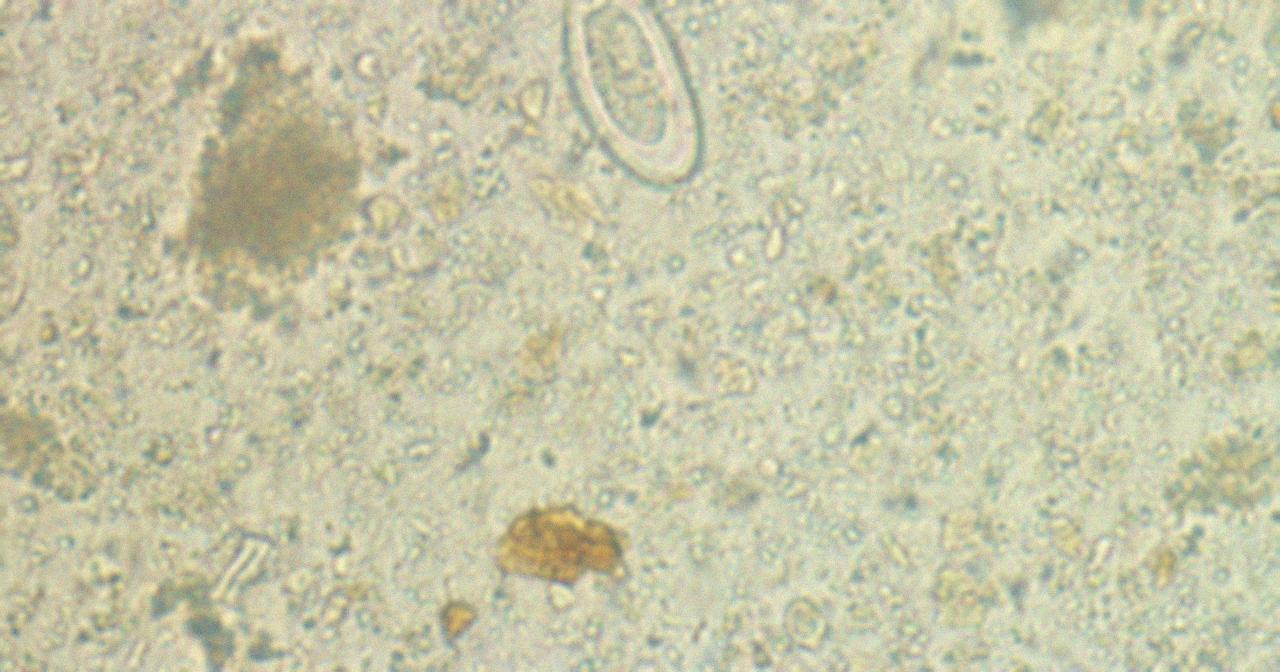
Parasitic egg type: Enterobius vermicularis